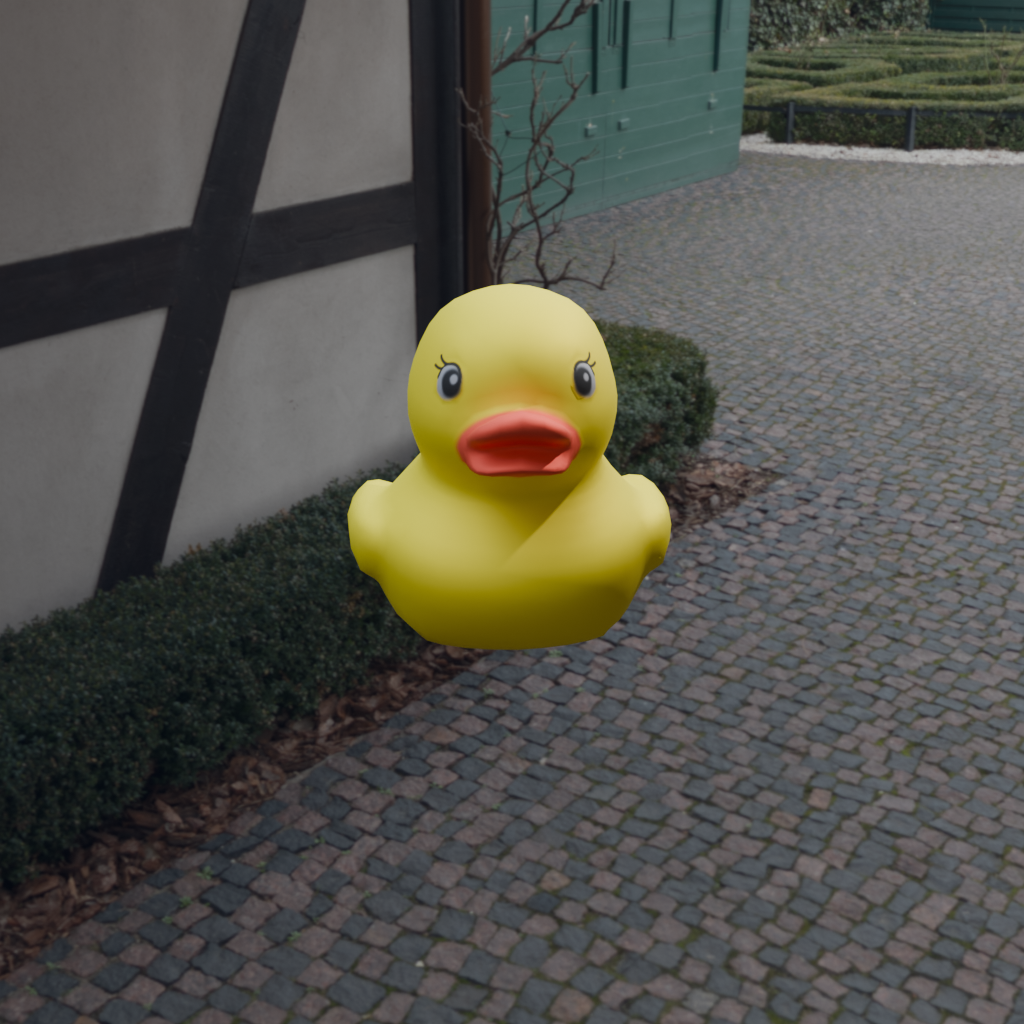
an image of a yellow rubber duck seen from <front> ourtyard with historic red brick buildings.